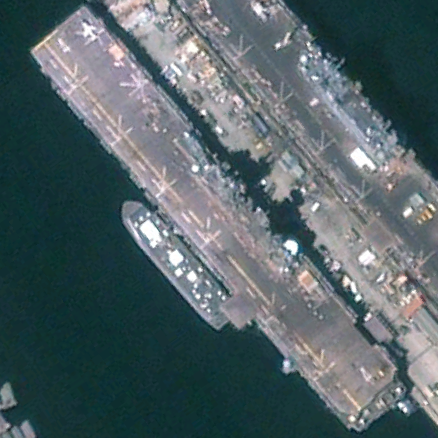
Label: assault